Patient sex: M
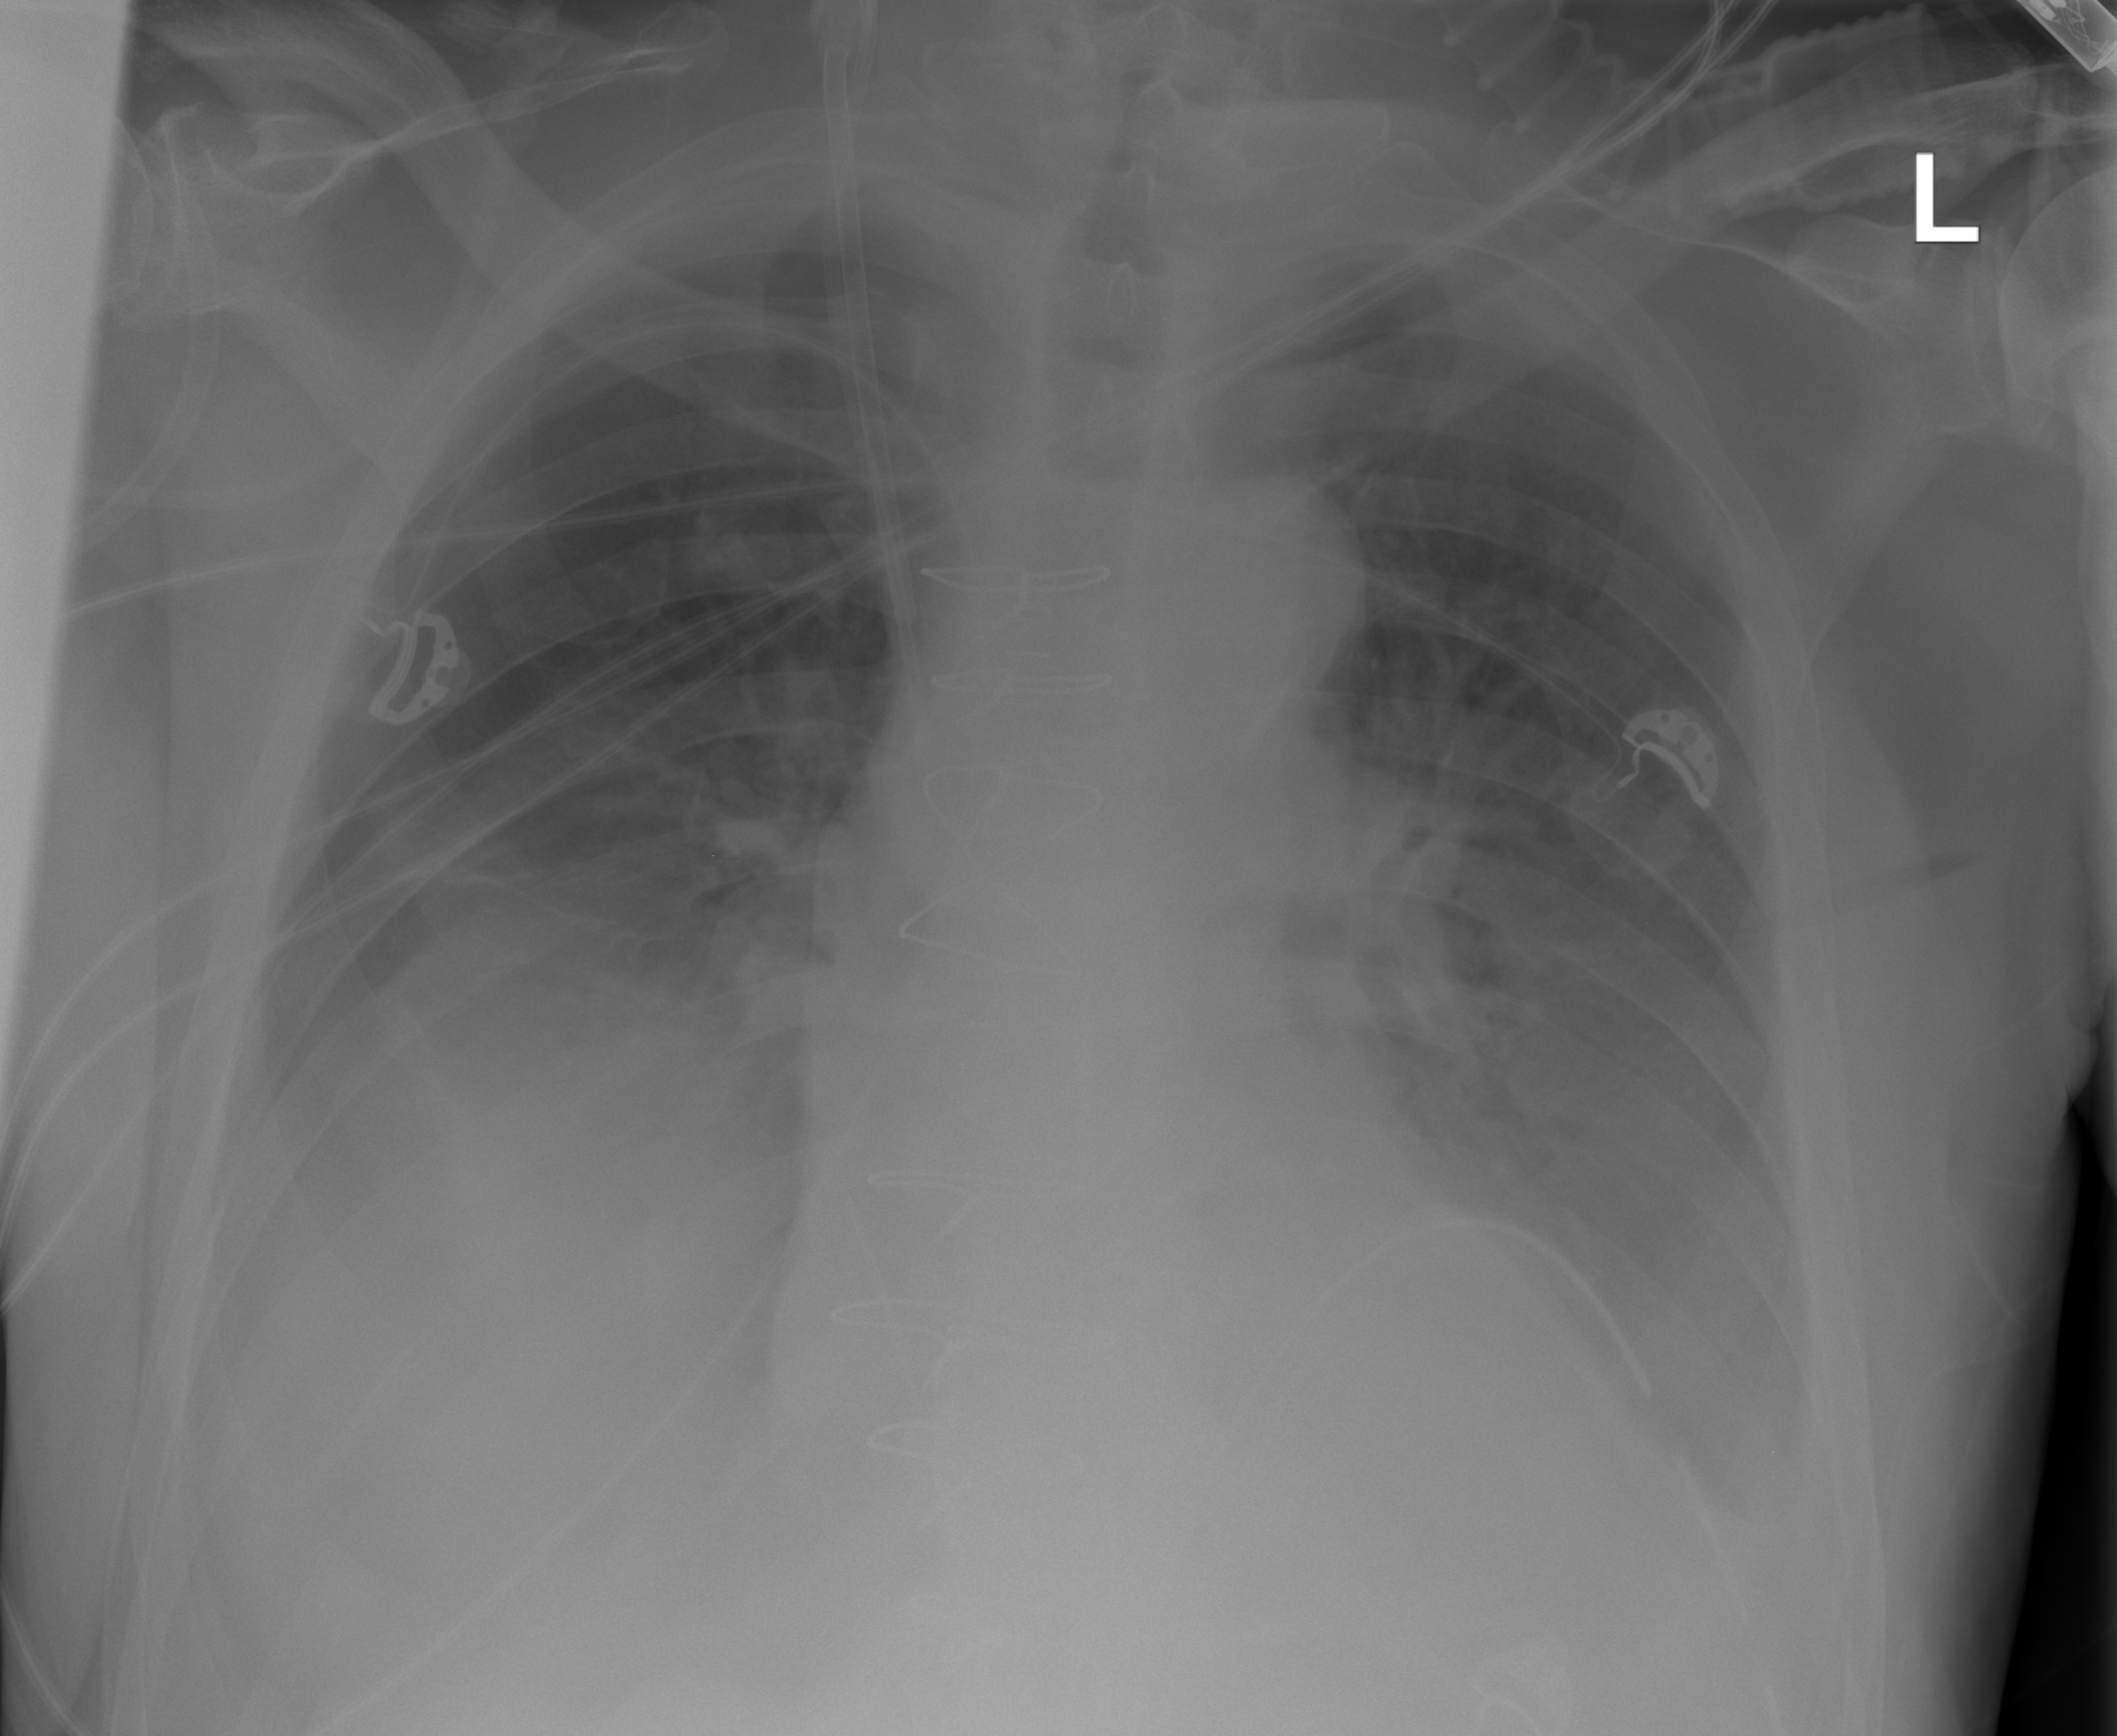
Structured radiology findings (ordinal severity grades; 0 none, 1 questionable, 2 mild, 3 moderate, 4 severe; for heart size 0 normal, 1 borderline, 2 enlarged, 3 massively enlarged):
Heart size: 1
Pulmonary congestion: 2
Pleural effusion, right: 2
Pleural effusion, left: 2
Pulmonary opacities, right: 0
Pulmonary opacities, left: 0
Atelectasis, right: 2
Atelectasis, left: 2